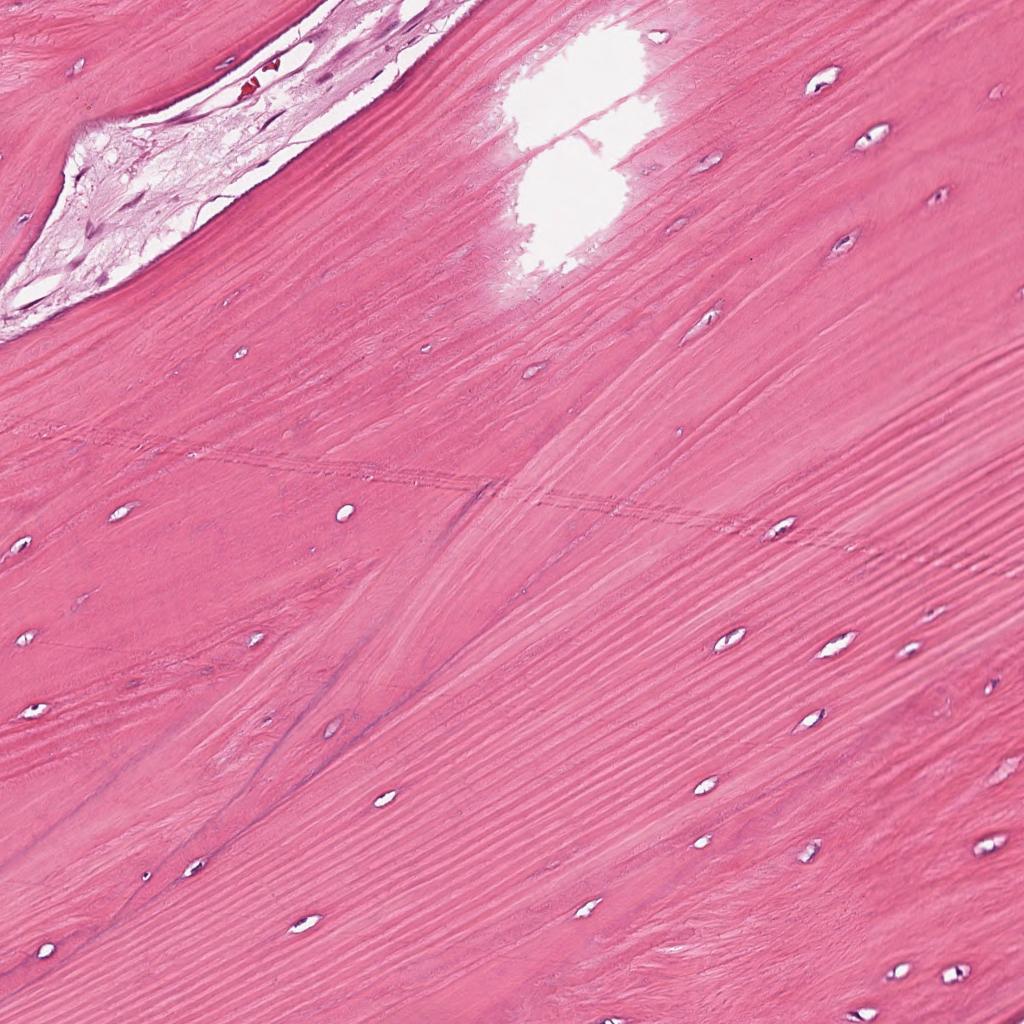
Label: Non-Tumor